Field crop: maize
Growth stage: 1
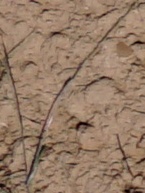
Species: lolium